Question: I have 2 ViewModels
'''
Case1ViewModel : ViewModelBase, ITestInterface
Case2ViewModel : ViewModelBase, ITestInterface
'''
They both inherit from ITestInterface which is empty
I then have an
'''
ObservableCollection<ITestInterface>
'''
I then have a DataGrid I would like to databind to the ViewModels
At runtime it will be either a Case1ViewModel or Case2ViewModel , and I then want the datagrid to autogenerate the columns which will be different depending on which ViewModel is in the list(Only one type of ViewModel at a time), atm it is just empty (As it just looks at the interface) but I would think it would be possible to make this with some sort of reflection?
'''
public ObservableCollection<ITestInterface> Transactions
{
get { return _transactions; }
set
{
_transactions = value;
OnPropertyChanged(() => Transactions);
}
}
'''
public class WholesaleDialogTradeItemViewModel : ViewModelBase, ITestInterface
{
private string _tradeDirection;
private string _book;
private string _counterpart;
private int _volume;
private int _price;
private string _product;
private string _delivery;
private string _period;
'''
public string TradeDirection
{
get { return _tradeDirection; }
set
{
_tradeDirection = value;
OnPropertyChanged(() => TradeDirection);
}
}
public string Book
{
get { return _book; }
set
{
_book = value;
OnPropertyChanged(() => Book);
}
}
public string Counterpart
{
get { return _counterpart; }
set
{
_counterpart = value;
OnPropertyChanged(() => Counterpart);
}
}
public string Product
{
get { return _product; }
set { _product = value; OnPropertyChanged(() => Product); }
}
public string Delivery
{
get { return _delivery; }
set { _delivery = value; OnPropertyChanged(()=> Delivery);}
}
public string Period
{
get { return _period; }
set { _period = value; OnPropertyChanged(() => Period);}
}
public int Volume
{
get { return _volume; }
set { _volume = value; OnPropertyChanged(() => Volume);}
}
public int Price
{
get { return _price; }
set { _price = value; OnPropertyChanged(() => Price);}
}
}
public interface ITestInterface
{
string Counterpart { get; }
}
'''
'''
<Grid>
<Grid.RowDefinitions>
<RowDefinition />
<RowDefinition />
</Grid.RowDefinitions>
<DataGrid
Grid.Row="0"
Width="600"
SelectionMode="Extended"
SelectionUnit="FullRow"
CanUserDeleteRows="False"
CanUserResizeRows="False"
IsReadOnly="True"
AutoGenerateColumns="True"
AutoGeneratingColumn="DataGrid_OnAutoGeneratingColumn"
ItemsSource="{Binding Transactions, Mode=OneWay}">
</DataGrid>
<Grid
Grid.Row="1">
<Grid.ColumnDefinitions>
<ColumnDefinition />
<ColumnDefinition />
</Grid.ColumnDefinitions>
<Button
Grid.Column="0"
Margin="5,10,5,0"
cal:Click.Command="{Binding SaveCommand}"
Height="25">
<AccessText>_OK</AccessText>
</Button>
<Button
Grid.Column="1"
Margin="5,10,5,0"
cal:Click.Command="{Binding CancelCommand}"
Height="25">
<AccessText>_Cancel</AccessText>
</Button>
</Grid>
</Grid>
'''
The result in this example is that I get the Counterpart string, but every other property from WholesaleDialogTradeItemViewModel is not displayed, if I remove Counterpart from the Interface nothing is shown
Another example (Right click on it to show full size)
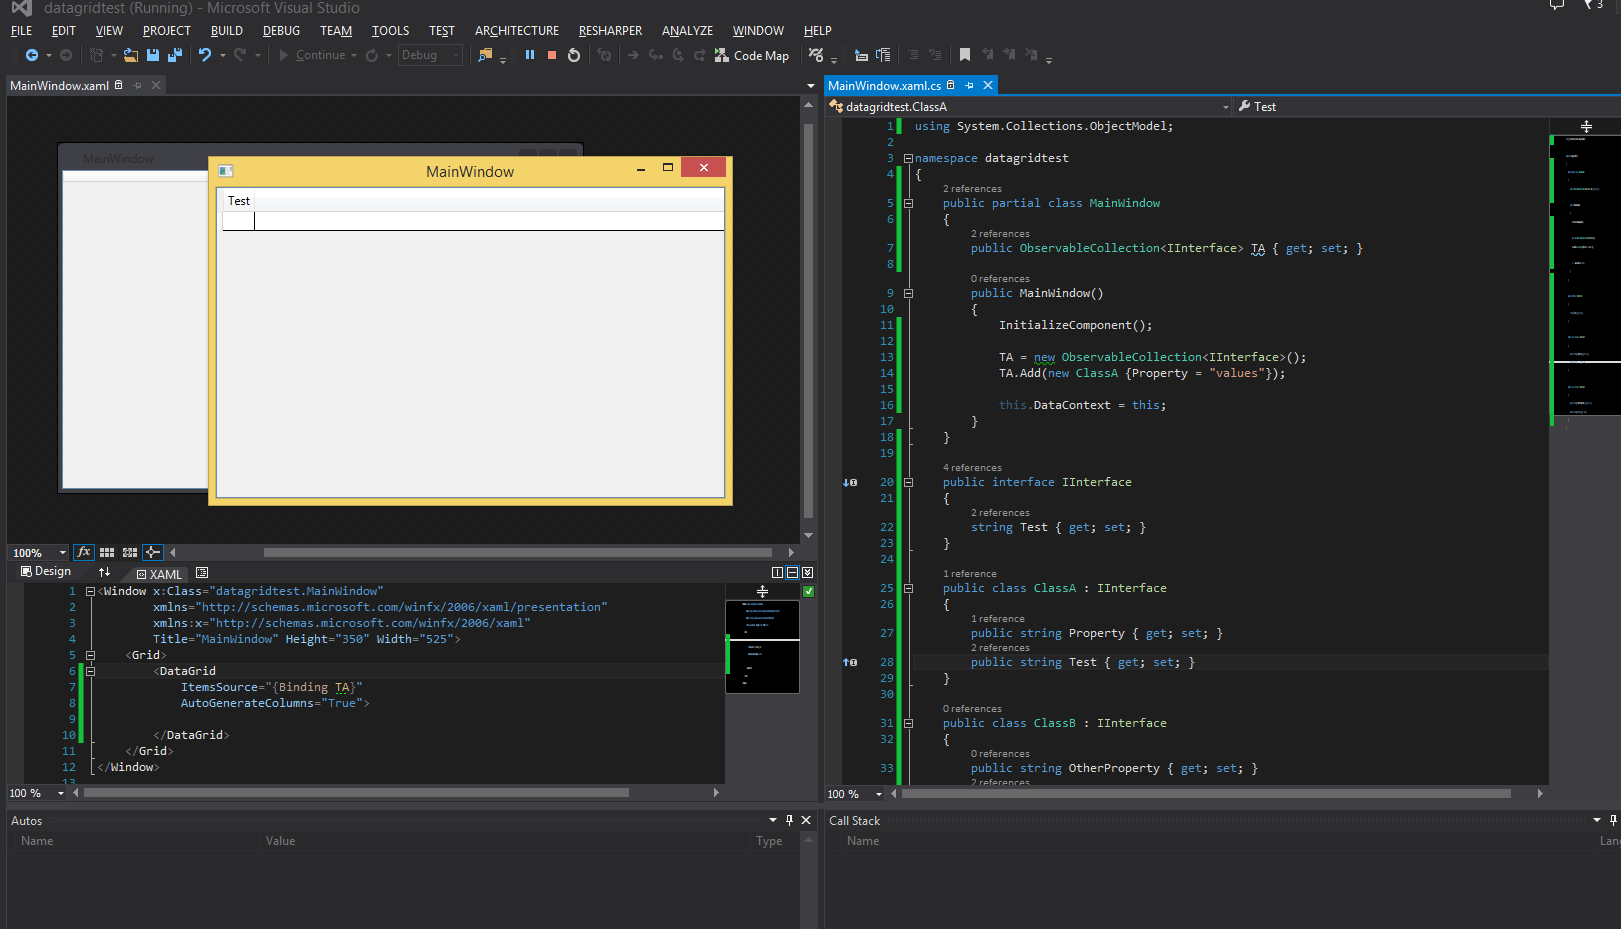
Answer: The answer ended up with replacing
'''
public ObservableCollection<ITestInterface> Transactions
'''
with
'''
public ObservableCollection<object> Transactions
'''
Apparently that forces the compiler to use reflection to find out what to show, if I used the interface it would just take that